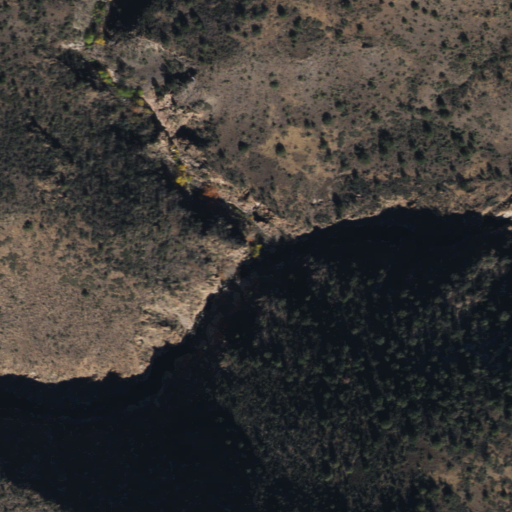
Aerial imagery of valley in Arizona named Cold Spring Canyon containing shrub and evergreen forest